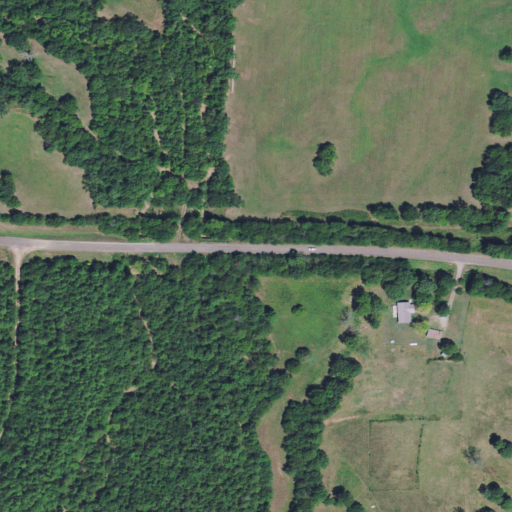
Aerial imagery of valley in Oklahoma named Redbank Hollow containing deciduous forest, grassland, mixed forest, evergreen forest, pasture, open development, shrub, and low intensity development